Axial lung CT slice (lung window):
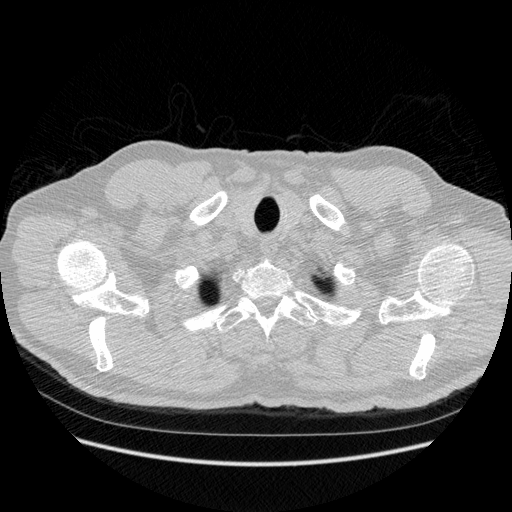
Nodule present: no